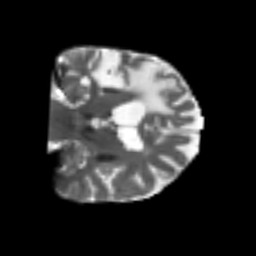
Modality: T2w
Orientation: coronal
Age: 52
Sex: male
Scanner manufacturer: siemens
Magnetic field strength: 3 T
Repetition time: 4.999 s
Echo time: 0.07946 s